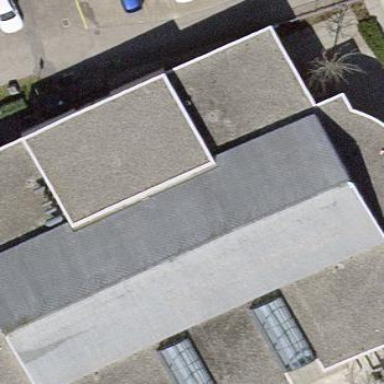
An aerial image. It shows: Community centre building.